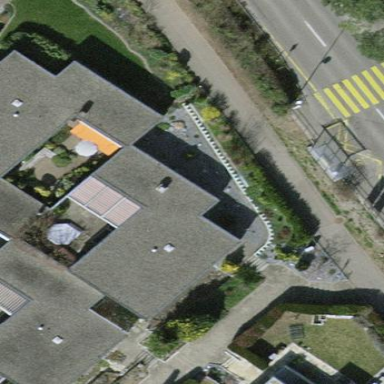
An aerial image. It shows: Terrace building.